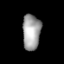
Tissue: lung
Cell type: Endothelial cells
Senescence score: 0.2079
Nuclear area (px): 625
Mean DAPI intensity: 161.939